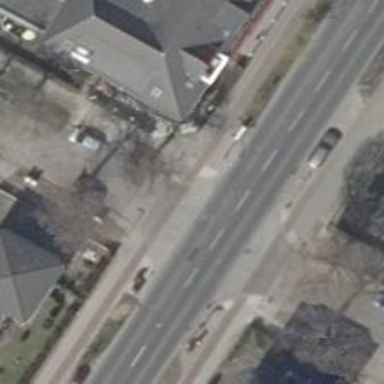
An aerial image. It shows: Unmarked crossing on footway.